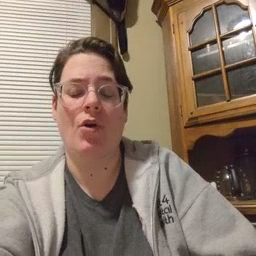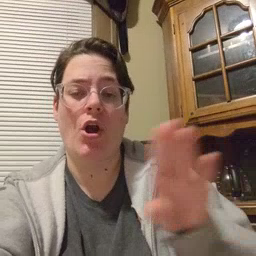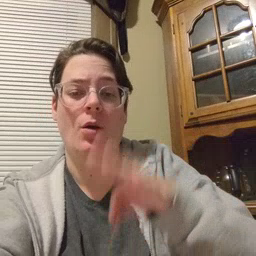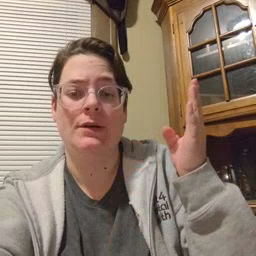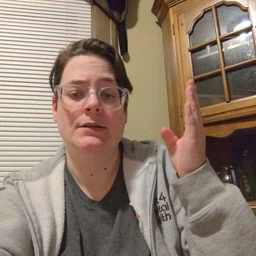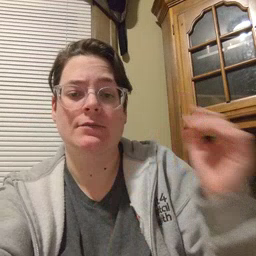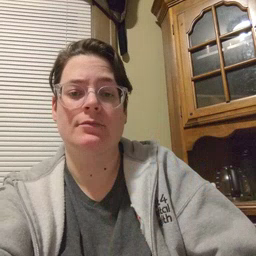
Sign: open